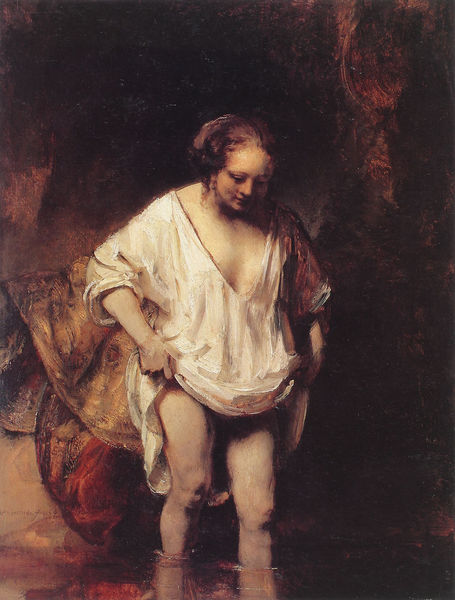
Titel: Hendrickje Stoffels in einem Bach badend
Künstler: Harmensz van Rijn Rembrandt
Institution: London, National Gallery
Schlagwörter: dunkel, gemälde, nackt, wasser, weiß, badende, mädchen, see, ufer, frau, kleid, rot, tuch, hemd, barock, falten, mensch, rembrandt, vorhang, öl, spiegelung, gold, stoff, stoffe, höhle, beine, weis, zopf, hochgesteckt, ölfarbe, knie, bad, waten, ölmalerei, therme, susanna, van